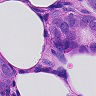
Metastatic tissue present: yes